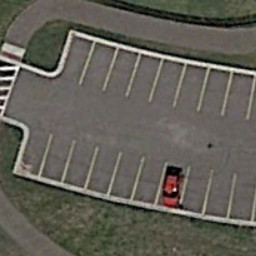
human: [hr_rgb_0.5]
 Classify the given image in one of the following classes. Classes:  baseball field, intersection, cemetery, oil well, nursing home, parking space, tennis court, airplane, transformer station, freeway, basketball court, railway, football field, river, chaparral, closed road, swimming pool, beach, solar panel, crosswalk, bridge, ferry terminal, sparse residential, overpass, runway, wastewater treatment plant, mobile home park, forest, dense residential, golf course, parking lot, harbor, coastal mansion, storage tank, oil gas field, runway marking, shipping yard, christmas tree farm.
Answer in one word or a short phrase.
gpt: parking space